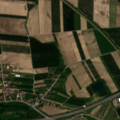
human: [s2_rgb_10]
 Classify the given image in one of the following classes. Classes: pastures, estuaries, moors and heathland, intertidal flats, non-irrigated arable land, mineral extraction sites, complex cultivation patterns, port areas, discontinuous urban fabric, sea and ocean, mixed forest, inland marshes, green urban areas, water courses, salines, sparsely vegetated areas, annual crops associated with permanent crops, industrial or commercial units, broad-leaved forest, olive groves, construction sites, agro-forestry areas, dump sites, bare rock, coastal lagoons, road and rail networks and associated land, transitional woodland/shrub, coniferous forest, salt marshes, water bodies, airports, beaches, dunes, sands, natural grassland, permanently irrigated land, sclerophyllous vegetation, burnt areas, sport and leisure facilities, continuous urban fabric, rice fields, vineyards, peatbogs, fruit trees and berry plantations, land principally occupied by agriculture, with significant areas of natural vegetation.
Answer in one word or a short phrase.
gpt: discontinuous urban fabric, non-irrigated arable land, land principally occupied by agriculture, with significant areas of natural vegetation, broad-leaved forest